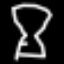
Label: hourglass